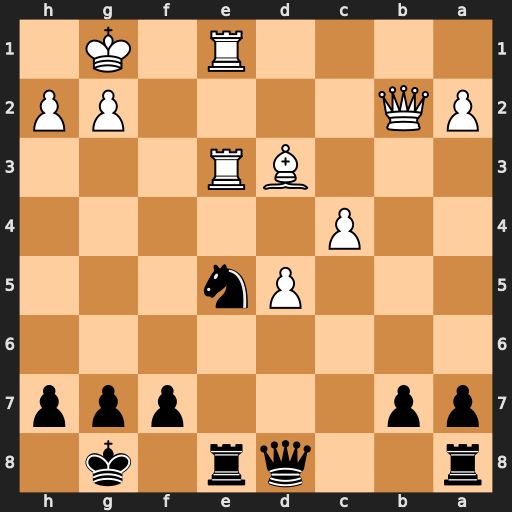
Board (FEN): r2qr1k1/pp3ppp/8/3Pn3/2P5/3BR3/PQ4PP/4R1K1
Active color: b
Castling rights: -
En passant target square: -
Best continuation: Nxd3 Rxe8+ Qxe8 Rxe8+ Rxe8 Qd2 Re1+ Qxe1 Nxe1